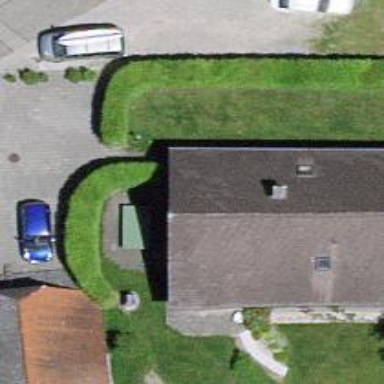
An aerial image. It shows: Residential building.